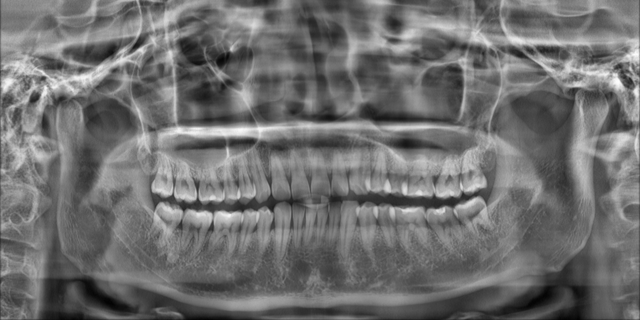
adult